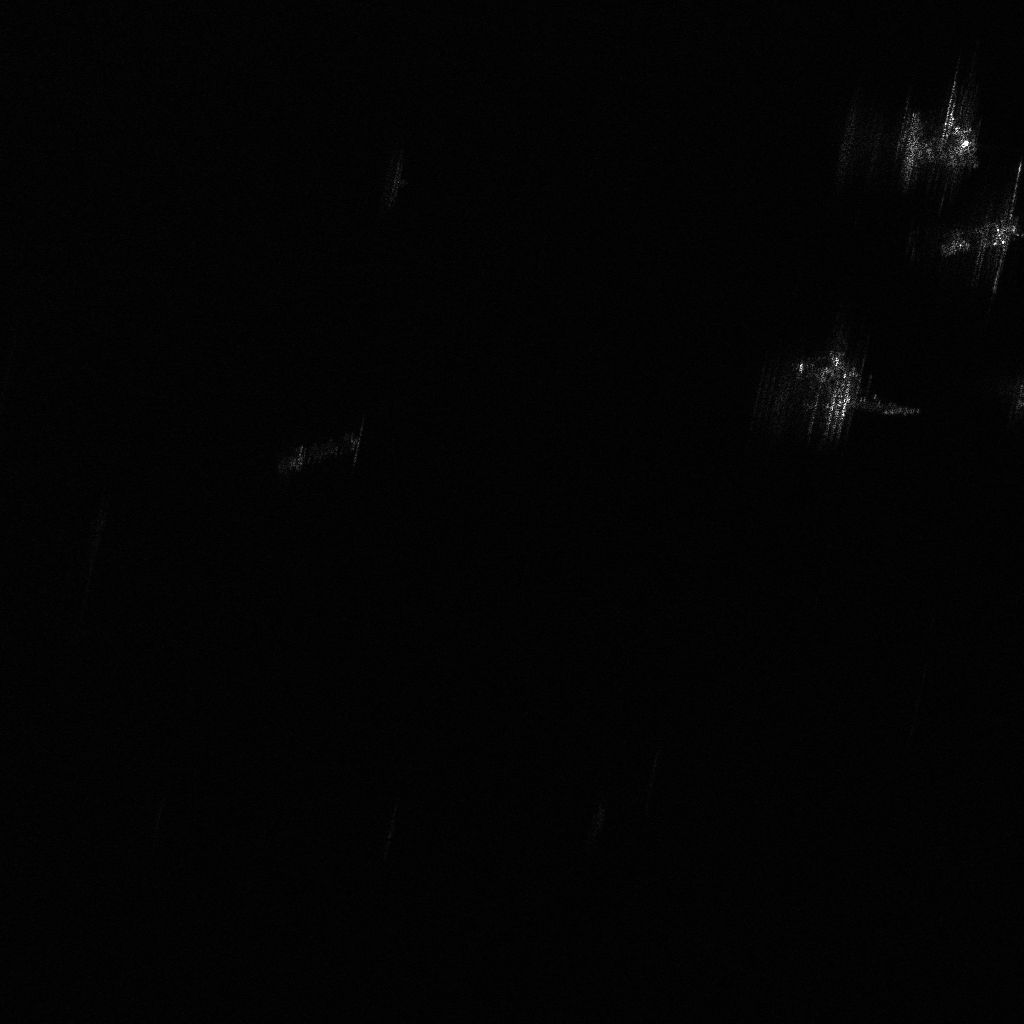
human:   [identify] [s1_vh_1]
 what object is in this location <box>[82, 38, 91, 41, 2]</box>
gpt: <ref>1 large container at the right</ref>